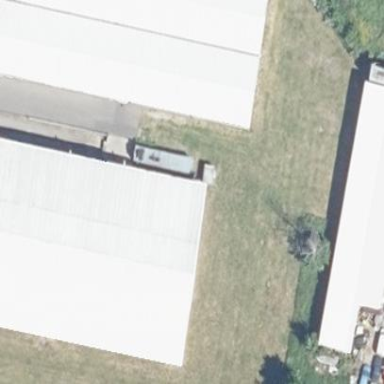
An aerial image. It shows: Industrial building.